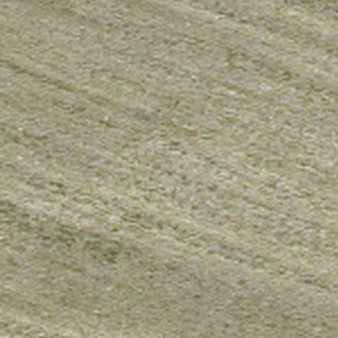
Label: other